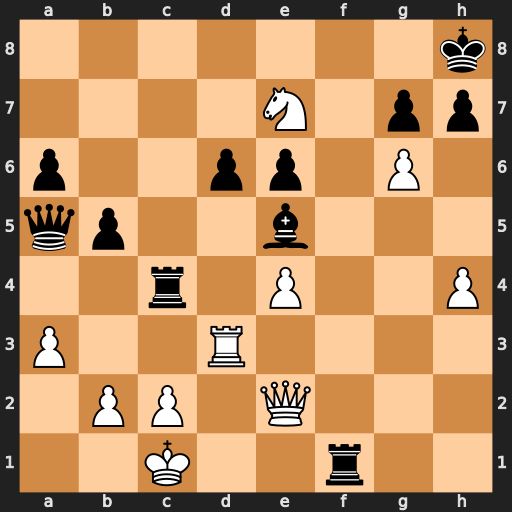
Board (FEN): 7k/4N1pp/p2pp1P1/qp2b3/2r1P2P/P2R4/1PP1Q3/2K2r2
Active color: w
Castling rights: -
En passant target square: -
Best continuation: Qxf1 Bf6 Rf3